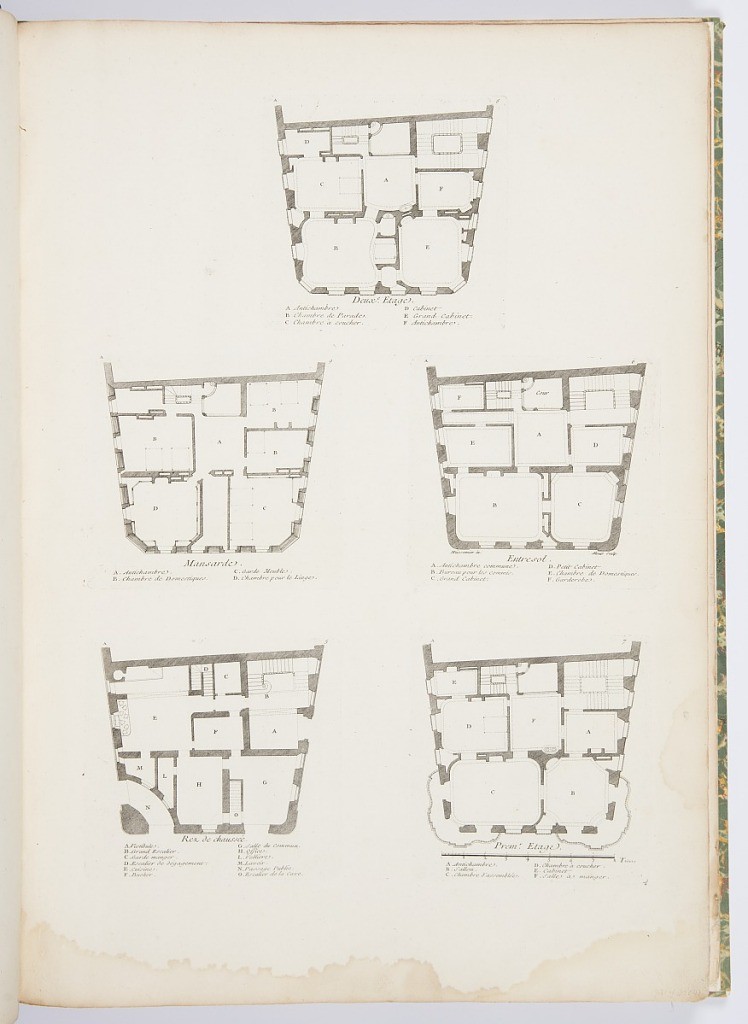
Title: Premier Etage
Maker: Juste-Aurèle Meissonnier, French, b. Italy, 1695–1750
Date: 1742–50
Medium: etching and engraving on paper
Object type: Print
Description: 1921-6-212-4-a: Architectural plan with alphabetical notations ide...;     1921-6-212-4-b: Architectural plan with alphabetical notations ide...;     1921-6-212-4-c: Architectural plan with alphabetical notations ide...;     1921-6-212-4-d: Architectural plan with alphabetical notations ide...;     1921-6-212-4-e: Architectural plan with alphabetical notations ide...